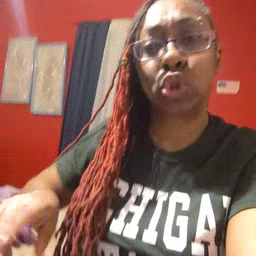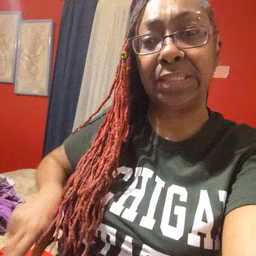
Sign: jeans